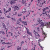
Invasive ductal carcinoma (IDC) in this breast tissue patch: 1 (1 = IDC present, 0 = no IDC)